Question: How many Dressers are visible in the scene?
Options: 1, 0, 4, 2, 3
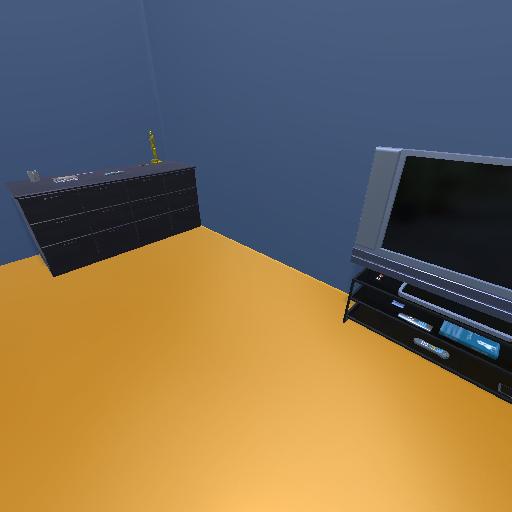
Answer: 1